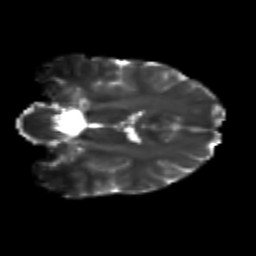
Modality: T2w
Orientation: coronal
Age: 26
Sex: male
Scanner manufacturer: siemens
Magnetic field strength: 3 T
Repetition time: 3.5 s
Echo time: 0.113 s